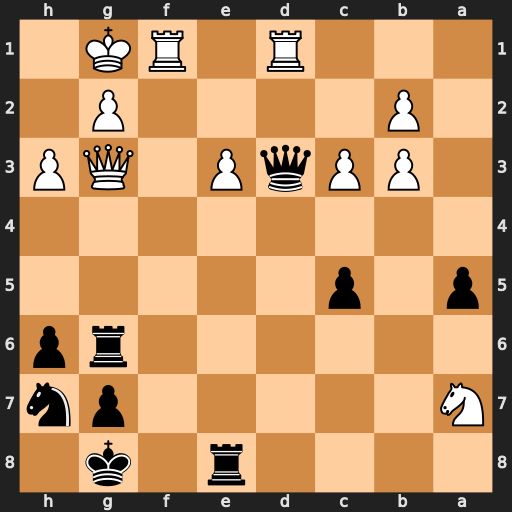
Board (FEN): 4r1k1/N5pn/6rp/p1p5/8/1PPqP1QP/1P4P1/3R1RK1
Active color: b
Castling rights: -
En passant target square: -
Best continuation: Qxf1+ Kxf1 Rxg3